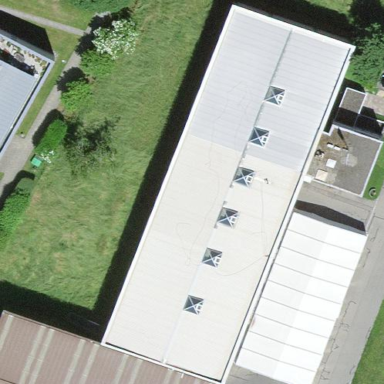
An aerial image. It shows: Industrial building.